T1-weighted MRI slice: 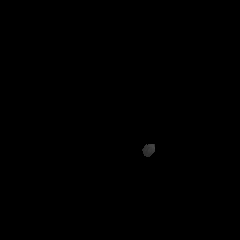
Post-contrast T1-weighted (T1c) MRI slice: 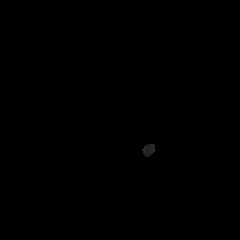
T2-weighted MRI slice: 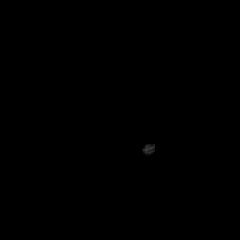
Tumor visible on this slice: no